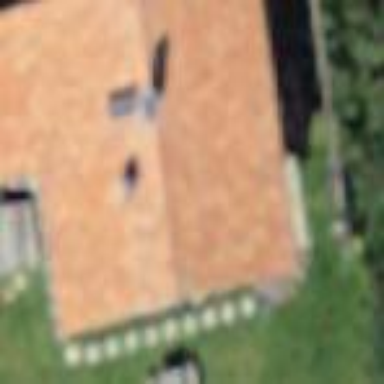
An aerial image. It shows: Shed.